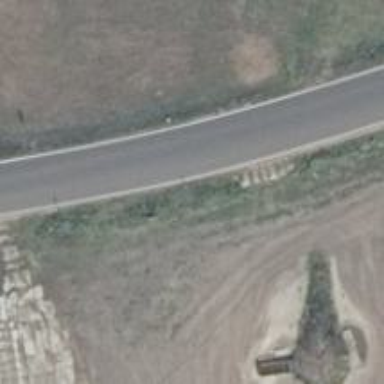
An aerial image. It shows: Secondary road with asphalt surface.